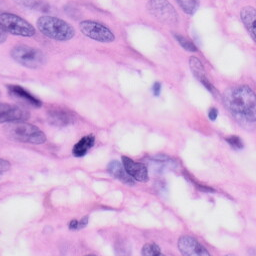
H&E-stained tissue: Skin